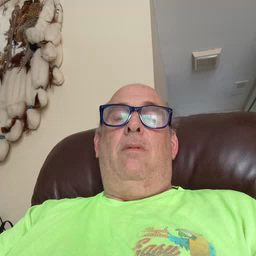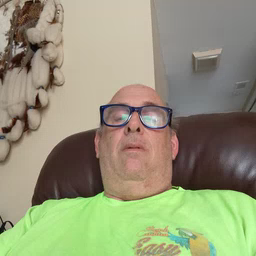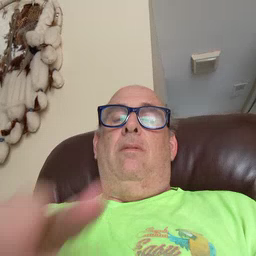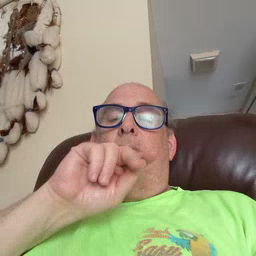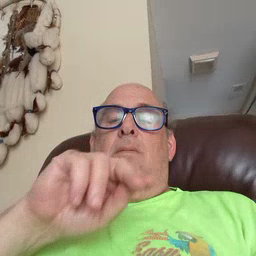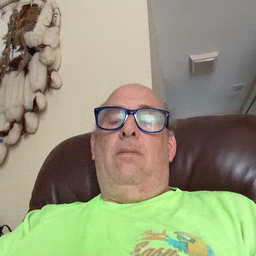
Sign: duck